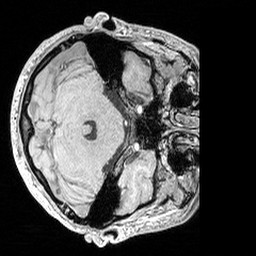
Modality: MP2RAGE
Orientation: axial
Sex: male
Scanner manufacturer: siemens
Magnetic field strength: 3 T
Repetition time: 5 s
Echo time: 0.00292 s